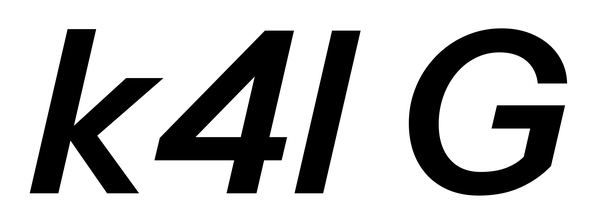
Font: InstrumentSans-Italic_SemiBold_Italic